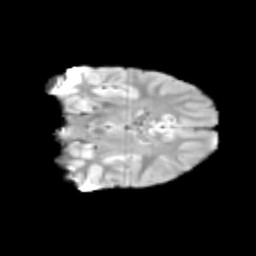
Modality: T2w
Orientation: coronal
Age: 11
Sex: male
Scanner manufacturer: siemens
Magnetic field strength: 3 T
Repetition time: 3.8 s
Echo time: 0.07 s